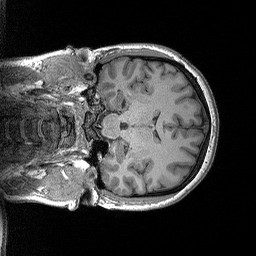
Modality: T1w
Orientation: coronal
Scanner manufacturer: siemens
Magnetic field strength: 3 T
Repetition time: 2.3 s
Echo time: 0.00298 s